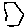
Label: hexagon